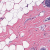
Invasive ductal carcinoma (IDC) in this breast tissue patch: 0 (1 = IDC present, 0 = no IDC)